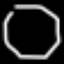
Label: octagon